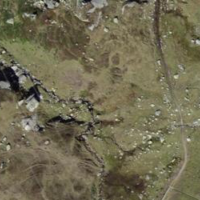
EUNIS habitat code: 26
Species observed at this site:
Arnica montana